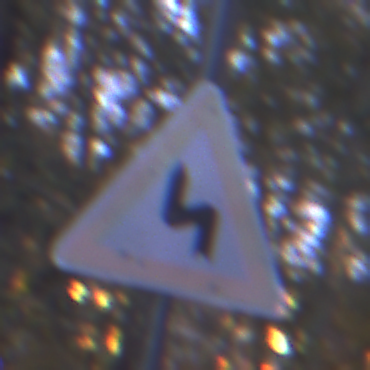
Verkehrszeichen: DoppelkurveZunaechstLinks
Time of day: Night
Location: Outdoor (Suburban)
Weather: PartlyCloudy
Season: NotSpecified
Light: Artificial